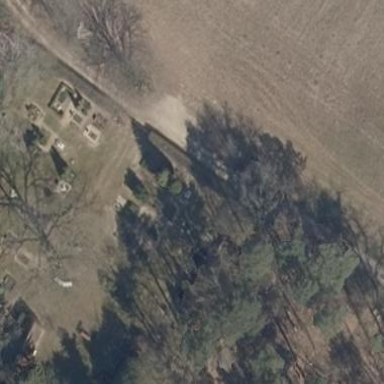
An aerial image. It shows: Grave yard.